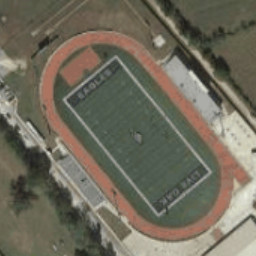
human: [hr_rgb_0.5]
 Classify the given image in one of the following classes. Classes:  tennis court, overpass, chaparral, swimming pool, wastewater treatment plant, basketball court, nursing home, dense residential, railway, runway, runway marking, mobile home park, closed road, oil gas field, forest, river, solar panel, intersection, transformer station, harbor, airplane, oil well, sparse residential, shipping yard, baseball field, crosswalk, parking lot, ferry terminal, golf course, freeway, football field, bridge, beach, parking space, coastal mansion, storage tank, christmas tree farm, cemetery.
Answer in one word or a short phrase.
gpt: football field